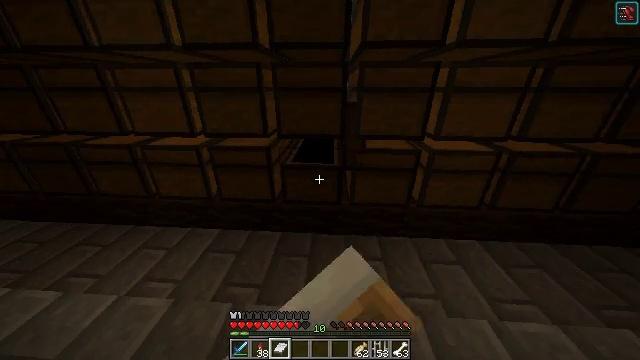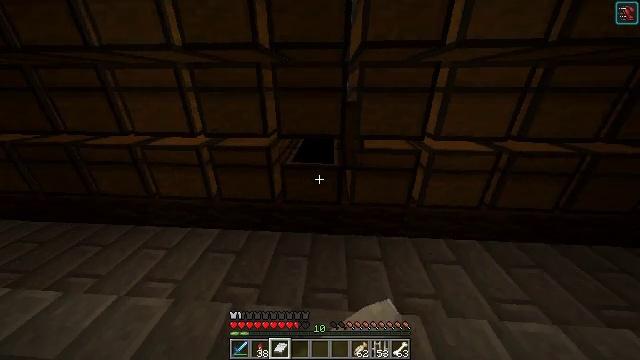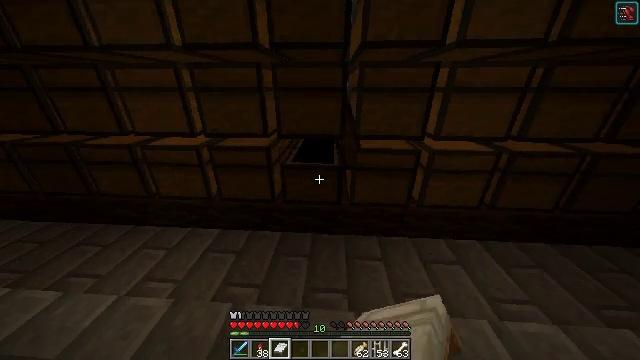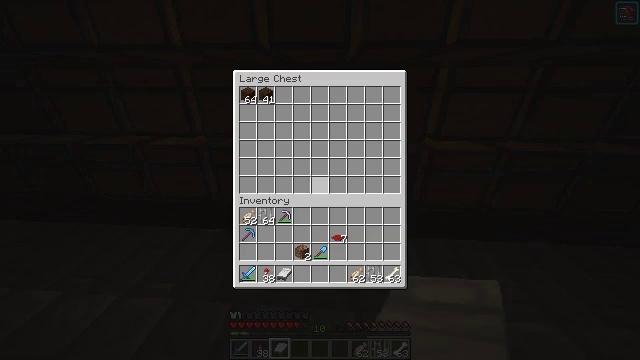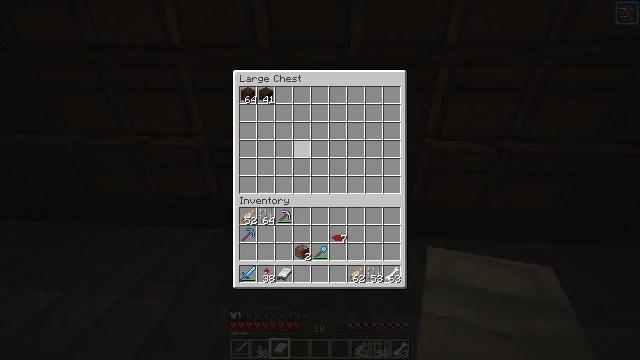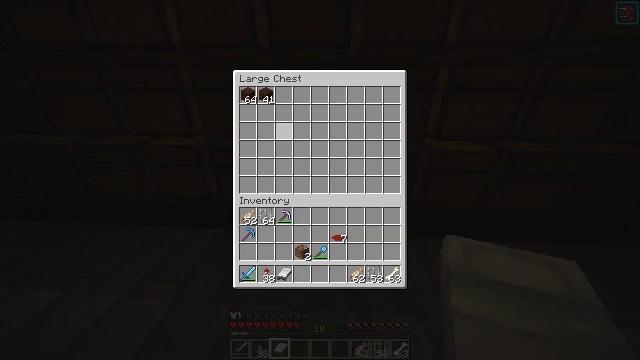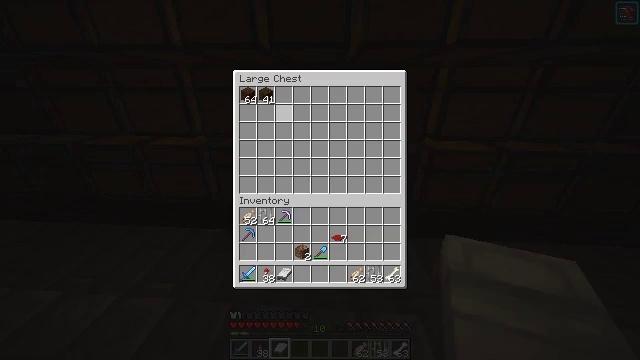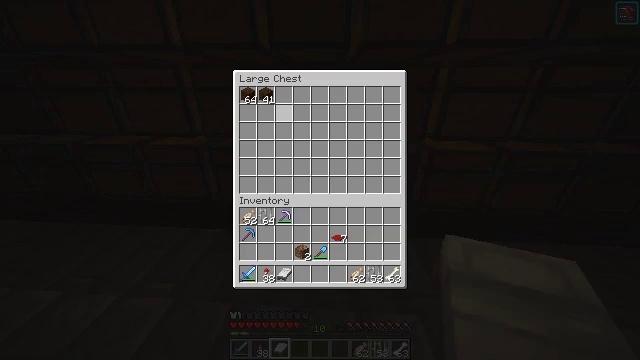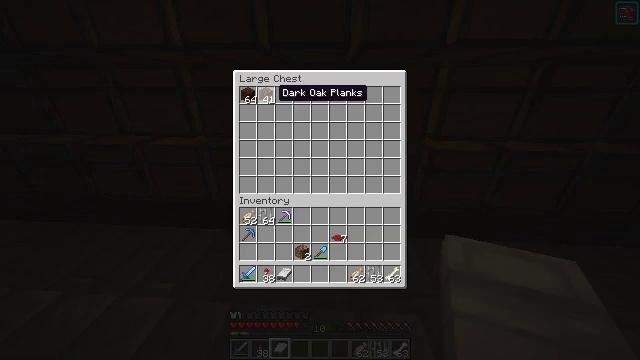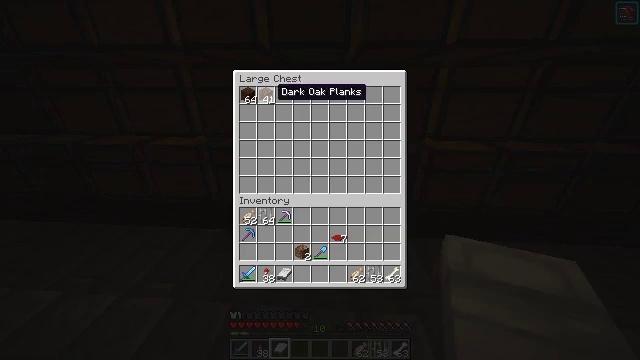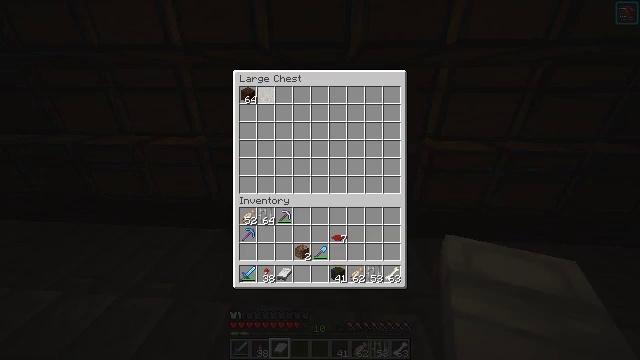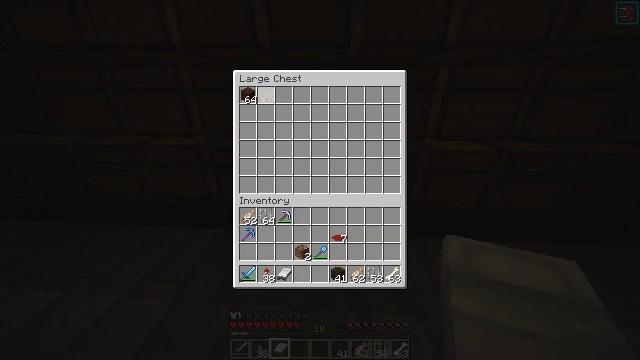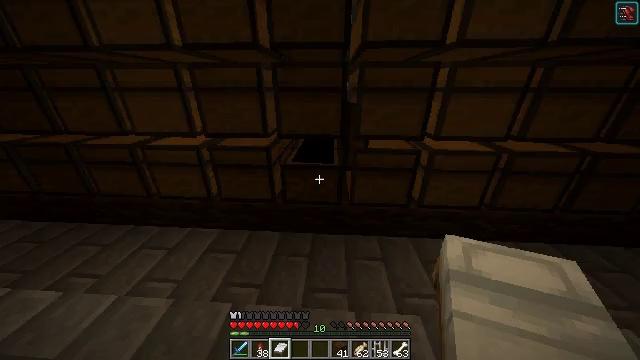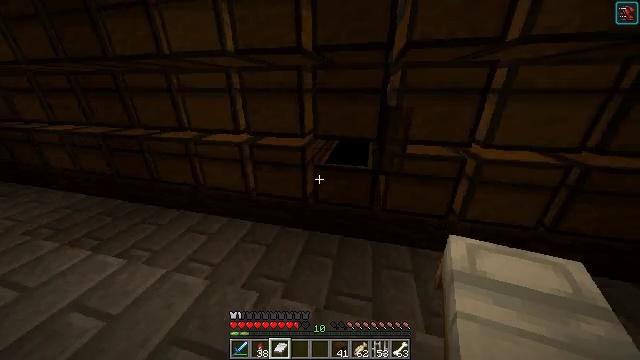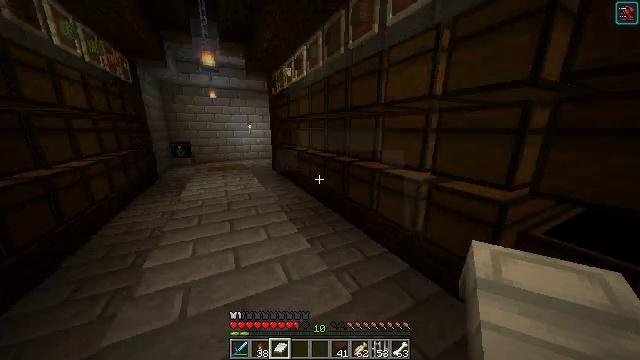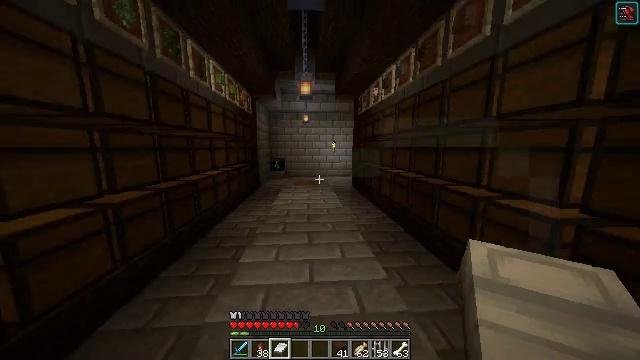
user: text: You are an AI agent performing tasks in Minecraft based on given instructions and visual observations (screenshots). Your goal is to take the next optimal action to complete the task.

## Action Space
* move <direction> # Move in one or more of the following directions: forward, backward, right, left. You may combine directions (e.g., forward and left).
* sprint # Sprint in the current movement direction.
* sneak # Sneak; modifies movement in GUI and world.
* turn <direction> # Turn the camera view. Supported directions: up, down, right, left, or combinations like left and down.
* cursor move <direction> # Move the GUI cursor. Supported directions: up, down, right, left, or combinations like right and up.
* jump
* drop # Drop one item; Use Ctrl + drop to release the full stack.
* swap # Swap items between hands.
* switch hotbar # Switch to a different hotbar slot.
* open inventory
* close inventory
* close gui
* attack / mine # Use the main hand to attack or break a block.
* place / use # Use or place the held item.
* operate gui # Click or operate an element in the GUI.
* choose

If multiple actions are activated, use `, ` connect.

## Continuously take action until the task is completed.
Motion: motion action
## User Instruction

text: Use the crafting table to craft a dark oak trapdoor.
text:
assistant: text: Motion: no_op
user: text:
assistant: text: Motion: no_op
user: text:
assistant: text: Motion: no_op
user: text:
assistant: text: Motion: cursor move left and up
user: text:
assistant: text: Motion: cursor move left and up
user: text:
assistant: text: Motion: cursor move up
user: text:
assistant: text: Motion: sneak
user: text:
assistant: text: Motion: sneak, cursor move up
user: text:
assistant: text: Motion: sneak
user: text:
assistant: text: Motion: sneak, choose
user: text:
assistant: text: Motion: sneak
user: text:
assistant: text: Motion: sneak, close inventory
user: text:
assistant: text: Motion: turn left, close inventory
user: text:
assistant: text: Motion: turn left and up
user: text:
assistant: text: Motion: move forward, turn left and up
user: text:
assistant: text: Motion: move forward
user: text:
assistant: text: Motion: move forward
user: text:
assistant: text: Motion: move forward, turn left
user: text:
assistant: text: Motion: move forward, turn left
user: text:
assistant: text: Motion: move forward, turn left and down
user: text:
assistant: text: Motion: move forward
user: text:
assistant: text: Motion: move forward
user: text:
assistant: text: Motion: move forward
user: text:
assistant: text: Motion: move forward
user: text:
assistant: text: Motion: move forward
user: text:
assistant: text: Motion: move forward, turn left and down
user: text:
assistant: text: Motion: move forward, turn down
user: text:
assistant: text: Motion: move forward, turn down
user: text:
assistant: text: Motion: move forward, turn down
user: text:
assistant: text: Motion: move forward, turn right and down